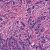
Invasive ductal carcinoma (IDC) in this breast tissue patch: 1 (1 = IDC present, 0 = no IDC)